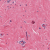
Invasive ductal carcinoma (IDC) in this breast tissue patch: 0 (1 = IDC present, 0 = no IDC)